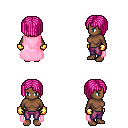
a pixel art fantasy rpg character, female body template, human, dark skin, pink cape, magenta pants, pink pageboy hairstyle, gold gloves, four views (front, back, left, right), 2x2 character sprite sheet, small pixel art, hard edges, no anti-aliasing